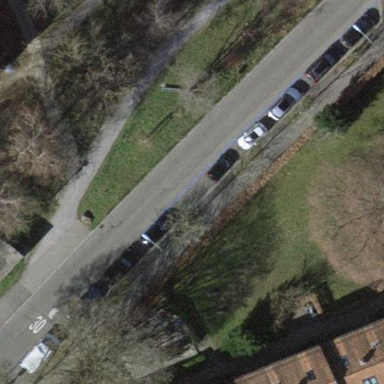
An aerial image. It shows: Parking lane area.